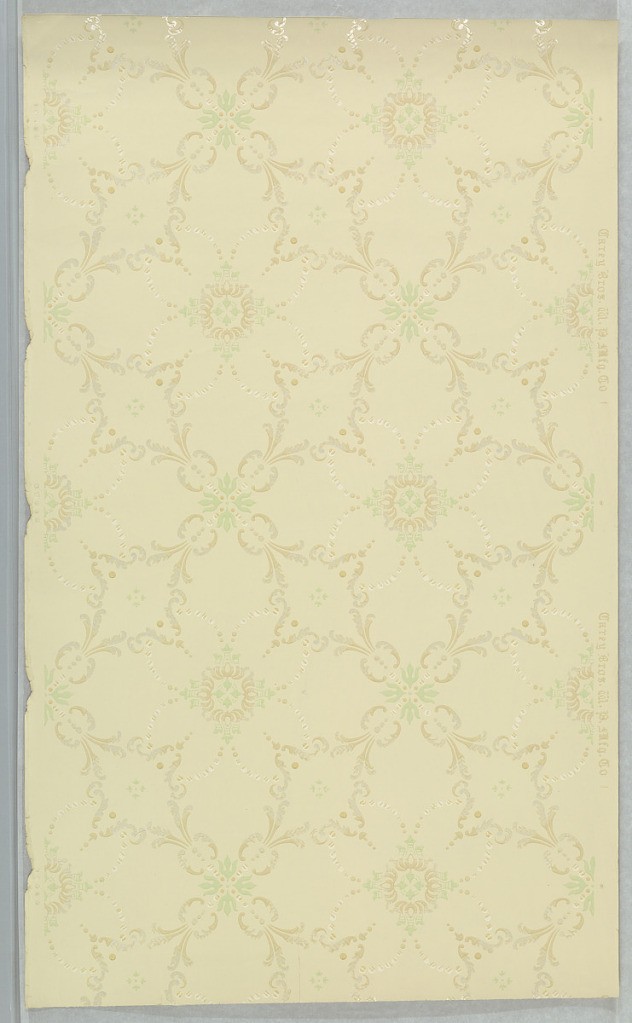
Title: Ceiling paper
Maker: Carey Bros. W.P. Mfg. Co., Philadelphia, Pennsylvania, founded 1882
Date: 1905–1915
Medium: Machine-printed paper, liquid mica
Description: Loose grid or trellis pattern formed of scrolling acanthus sprigs, motif of four foliate sprigs at intersection. Roughly square-shaped motif centered in void, connected to trellis by curved broken or dashed lines. Printed on off-white ground.